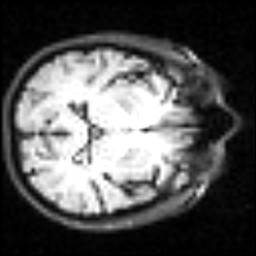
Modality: inplaneT2
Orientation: axial